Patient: sex M, age 66
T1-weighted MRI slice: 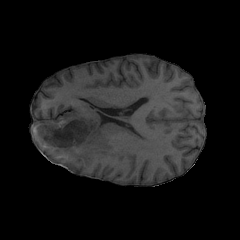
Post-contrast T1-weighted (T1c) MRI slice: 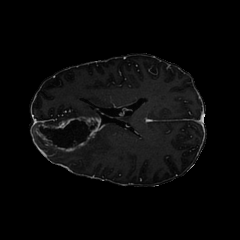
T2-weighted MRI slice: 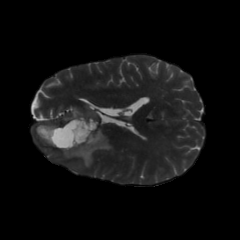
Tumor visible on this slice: yes
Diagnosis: Glioblastoma, IDH-wildtype
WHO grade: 4